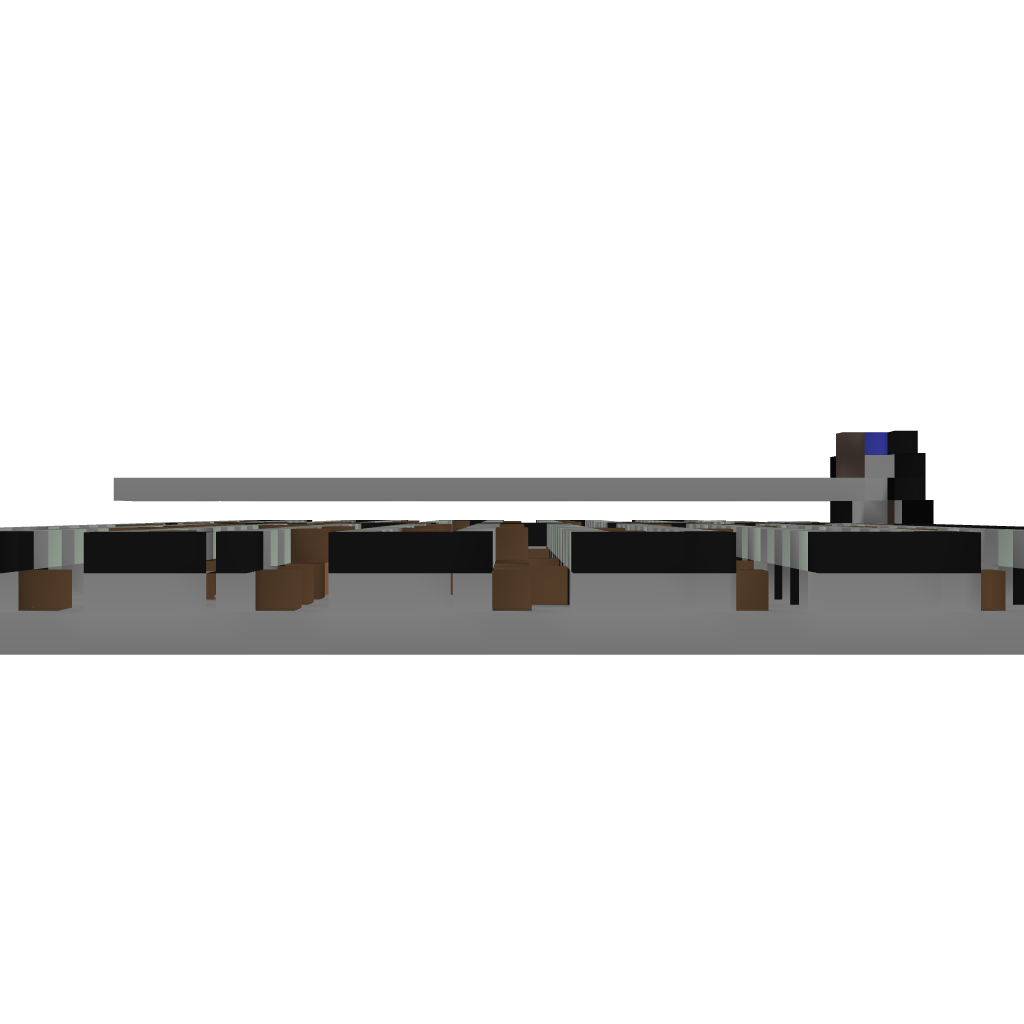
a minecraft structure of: Minecraft Super mario underwater theme song